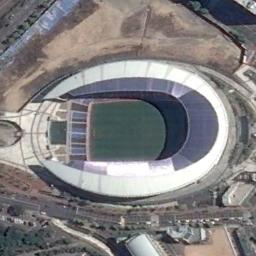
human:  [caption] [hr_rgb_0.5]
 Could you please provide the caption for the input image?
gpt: Many buildings of different shapes are beside the stadium .

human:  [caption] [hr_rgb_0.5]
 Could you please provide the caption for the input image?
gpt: The stadium is on the bare land next to some trees and roads .

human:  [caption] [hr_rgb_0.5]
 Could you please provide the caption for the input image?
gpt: Oval gymnasium is built on bare land, A road away from residential areas .

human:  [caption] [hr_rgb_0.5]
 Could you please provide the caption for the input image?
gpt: This rectangular stadium has dense residential areas on one side .

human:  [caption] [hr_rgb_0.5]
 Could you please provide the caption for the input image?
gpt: There are some buildings near the stadium .